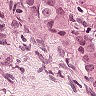
Metastatic tissue present: yes